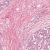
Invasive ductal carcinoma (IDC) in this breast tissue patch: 0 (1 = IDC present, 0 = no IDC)